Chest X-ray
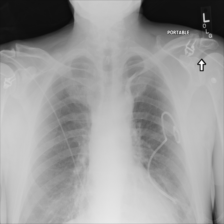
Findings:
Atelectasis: negative
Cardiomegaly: negative
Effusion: negative
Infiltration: negative
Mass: negative
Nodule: negative
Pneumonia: negative
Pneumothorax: positive
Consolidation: negative
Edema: negative
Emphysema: negative
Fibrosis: negative
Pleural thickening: negative
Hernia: negative